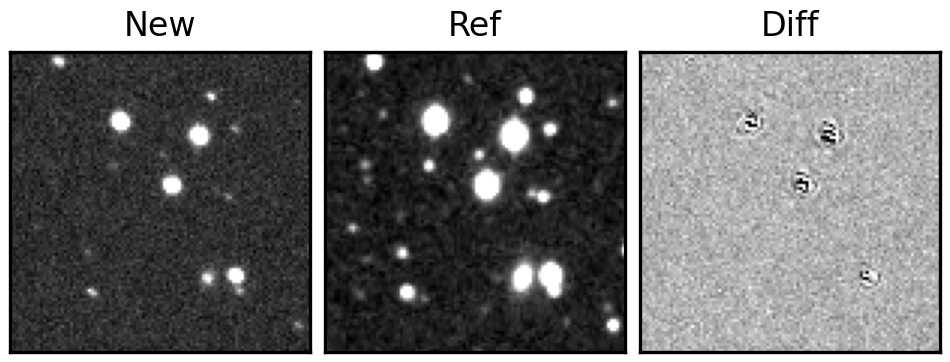
Label: bogus